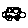
Label: car